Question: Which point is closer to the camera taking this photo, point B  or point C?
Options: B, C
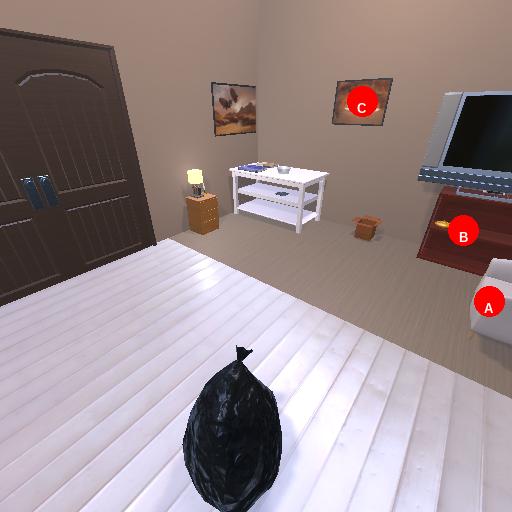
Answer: B